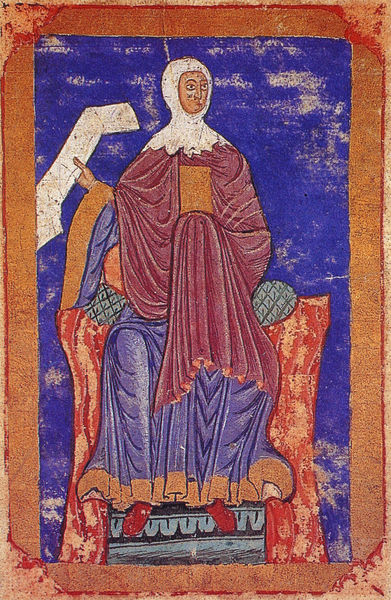
Titel: Tumbo A
Institution: Santiago de Compostela, Archivo de la Catedral
Schlagwörter: blau, fuß, gemälde, hand, himmel, mann, umhang, weiß, gelb, grün, sitzen, braun, frau, kleid, stuhl, rot, haube, alt, kappe, falten, gesicht, mensch, rahmen, sockel, gold, mantel, sessel, sitzend, gotik, renaissance, kopfbedeckung, papier, sitz, schuhe, lila, kissen, thron, kopftuch, wandmalerei, knie, buch, druck, text, nonne, tron, ecken, christus, brief, mittelalter, roz, schriftrolle, heilige, fresko, schriftstück, maria, roter mantel, verhüllung, kloser, rote schuhe, beschädigt, gesetz, hauube, schriftenrolle